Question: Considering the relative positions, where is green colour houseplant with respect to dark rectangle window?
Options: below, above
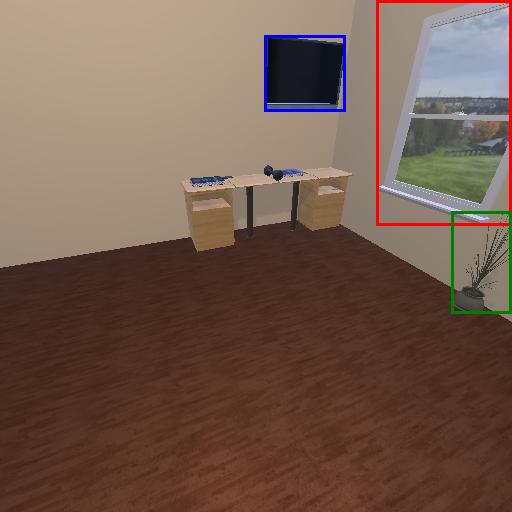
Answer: below